Question: This is definitely pushing the limits for my trig knowledge.
Is there a formula for calculating an intersection point between a quadratic bezier curve and a line?
in the image below, I have P1, P2, C (which is the control point) and X1, X2 (which for my particular calculation is just a straight line on the X axis.)
What I would like to be able to know is the X,Y position of T as well as the angle of the tangent at T. at the intersection point between the red curve and the black line.

After doing a little research and finding <URL> question, I know I can use:
'''
t = 0.5; // given example value
x = (1 - t) * (1 - t) * p[0].x + 2 * (1 - t) * t * p[1].x + t * t * p[2].x;
y = (1 - t) * (1 - t) * p[0].y + 2 * (1 - t) * t * p[1].y + t * t * p[2].y;
'''
to calculate my X,Y position at any given point along the curve. So using that I could just loop through a bunch of points along the curve, checking to see if any are on my intersecting X axis. And from there try to calculate my tangent angle. But that really doesn't seem like the best way to do it. Any math guru's out there know what the best way is?
I'm thinking that perhaps it's a bit more complicated than I want it to be.
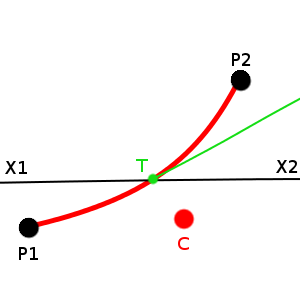
Answer:
'''
y=ax^2+bx+c // where a,b,c are known
'''
'''
// note: this 'B' is not the same as the 'b' in the quadratic formula ;-)
y=m*x+B // where m,B are known.
'''
Here's annotated code and a Demo:
'''
// canvas vars
var canvas=document.getElementById("canvas");
var ctx=canvas.getContext("2d");
var cw=canvas.width;
var ch=canvas.height;
// linear interpolation utility
var lerp=function(a,b,x){ return(a+x*(b-a)); };
// qCurve & line defs
var p1={x:125,y:200};
var p2={x:250,y:225};
var p3={x:275,y:100};
var a1={x:30,y:125};
var a2={x:300,y:175};
// calc the intersections
var points=calcQLintersects(p1,p2,p3,a1,a2);
// plot the curve, line & solution(s)
var textPoints='Intersections: ';
ctx.beginPath();
ctx.moveTo(p1.x,p1.y);
ctx.quadraticCurveTo(p2.x,p2.y,p3.x,p3.y);
ctx.moveTo(a1.x,a1.y);
ctx.lineTo(a2.x,a2.y);
ctx.stroke();
ctx.beginPath();
for(var i=0;i<points.length;i++){
var p=points[i];
ctx.moveTo(p.x,p.y);
ctx.arc(p.x,p.y,4,0,Math.PI*2);
ctx.closePath();
textPoints+=' ['+parseInt(p.x)+','+parseInt(p.y)+']';
}
ctx.font='14px verdana';
ctx.fillText(textPoints,10,20);
ctx.fillStyle='red';
ctx.fill();
///////////////////////////////////////////////////
function calcQLintersects(p1, p2, p3, a1, a2) {
var intersections=[];
// inverse line normal
var normal={
x: a1.y-a2.y,
y: a2.x-a1.x,
}
// Q-coefficients
var c2={
x: p1.x + p2.x*-2 + p3.x,
y: p1.y + p2.y*-2 + p3.y
}
var c1={
x: p1.x*-2 + p2.x*2,
y: p1.y*-2 + p2.y*2,
}
var c0={
x: p1.x,
y: p1.y
}
// Transform to line
var coefficient=a1.x*a2.y-a2.x*a1.y;
var a=normal.x*c2.x + normal.y*c2.y;
var b=(normal.x*c1.x + normal.y*c1.y)/a;
var c=(normal.x*c0.x + normal.y*c0.y + coefficient)/a;
// solve the roots
var roots=[];
d=b*b-4*c;
if(d>0){
var e=Math.sqrt(d);
roots.push((-b+Math.sqrt(d))/2);
roots.push((-b-Math.sqrt(d))/2);
}else if(d==0){
roots.push(-b/2);
}
// calc the solution points
for(var i=0;i<roots.length;i++){
var minX=Math.min(a1.x,a2.x);
var minY=Math.min(a1.y,a2.y);
var maxX=Math.max(a1.x,a2.x);
var maxY=Math.max(a1.y,a2.y);
var t = roots[i];
if (t>=0 && t<=1) {
// possible point -- pending bounds check
var point={
x:lerp(lerp(p1.x,p2.x,t),lerp(p2.x,p3.x,t),t),
y:lerp(lerp(p1.y,p2.y,t),lerp(p2.y,p3.y,t),t)
}
var x=point.x;
var y=point.y;
// bounds checks
if(a1.x==a2.x && y>=minY && y<=maxY){
// vertical line
intersections.push(point);
}else if(a1.y==a2.y && x>=minX && x<=maxX){
// horizontal line
intersections.push(point);
}else if(x>=minX && y>=minY && x<=maxX && y<=maxY){
// line passed bounds check
intersections.push(point);
}
}
}
return intersections;
}
'''
'''
body{ background-color: ivory; padding:10px; }
#canvas{border:1px solid red;}
'''
'''
<h4>Calculate intersections of QBez-Curve and Line</h4>
<canvas id="canvas" width=350 height=350></canvas>
'''